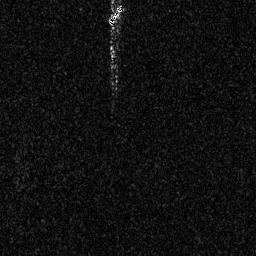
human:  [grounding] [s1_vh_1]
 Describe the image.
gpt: In the satellite image, there is  <ref>1 small ship </ref> <box>[[41, 0, 48, 9, 0]]</box> located at top.